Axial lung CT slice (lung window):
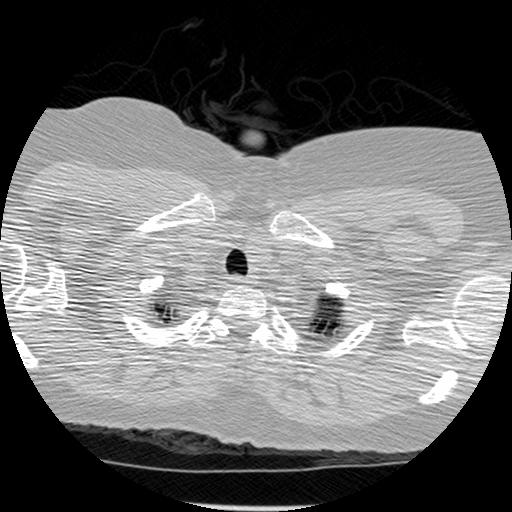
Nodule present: no